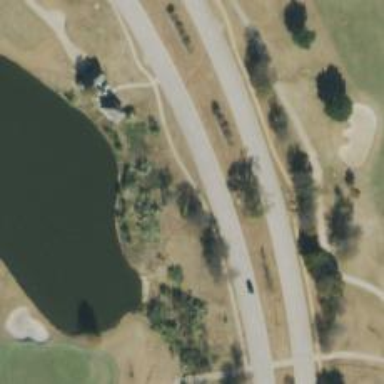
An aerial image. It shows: Path for golf carts.